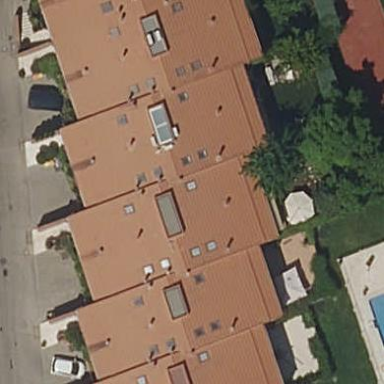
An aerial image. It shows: Terrace building.